Question: The goal is to accomplish this:

I already know how to crop my images, but that's really the easy part. I have a rough idea for the top (short comment) implementation regarding overlapping the image on a rounded block, adding some left padding and a negative left margin with overflow hidden and voila. However, that does work if the content expands, and since these are comment blocks, they will expand.
1) The dashed boxes represent the areas where content will be displayed. The bottom image (long comment) shows the content filling the extra space below the image, similar to how float would work. However, if this is too hard to implement, I can accept a straight rectangular shape for content and just empty space under the image.
2) The boxes are expandable both in width and height to a min-width/min-height of 150px/90px.
3) I don't care if they appear as 90 degree angles in IE because of border-radius. That's how IE displays the rest of my site using border-radius (except 9).
4) I can accept jQuery as well. Currently I'm using 1.7.2 and my site is pretty light on it so I don't mind adding some more scripts.
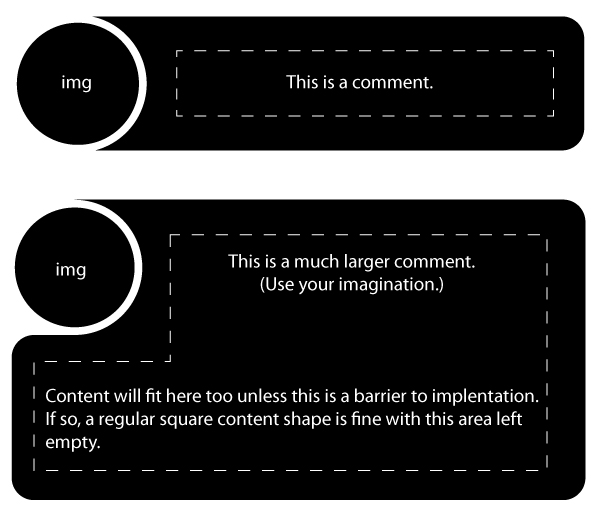
Answer: My final version:
Demo <URL>
HTML structure:
'''
<div class="comment b">
<a href="#" class="img-wrapper"><img src=""></a>
<div class="comment-content">
<p><!--a lot of text here--></p>
</div>
</div>
'''
First of all, I float the '.img-wrapper' to the left, give it a white background plus top right and bottom right border radius of '50%'. And then the image over it has black background.
Then I use two pseudo-elements on the '.comment'. I give them both widths and heights equal to the 'border-radius' used for '.comment' ('20px' in this case). I also give them 'position: absolute' and set their 'top' values to be equal to the height of '.img-wrapper' ('130px' in this case).
I give the ':before' element a white background and the ':after' element a black background. I also give the ':after' element a 100% top left 'border-radius' in order to achieve the same rounded corner effect under the image wrapper as well.
'''
.comment {
width: 500px;
border-radius: 20px;
padding:20px;
margin: 5% auto;
position: relative;
background: #000;
color: #fff;
}
.a {
height: 90px;
}
.b:before, .b:after {
top: 130px;
left: 0;
width: 20px;
height: 20px;
display: block;
position: absolute;
content: '';
}
.b:before {
background: #fff;
}
.b:after {
border-radius: 100% 0 0 0;
background: #000;
}
.img-wrapper {
width: 130px;
height: 130px;
border-radius: 0 50% 50% 0;
margin: -20px 20px 20px -20px;
float: left;
background: #fff;
}
.img-wrapper img {
width: 120px;
height: 120px;
margin: 5px;
border-radius: 50%;
background: #000;
}
'''